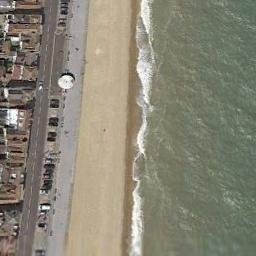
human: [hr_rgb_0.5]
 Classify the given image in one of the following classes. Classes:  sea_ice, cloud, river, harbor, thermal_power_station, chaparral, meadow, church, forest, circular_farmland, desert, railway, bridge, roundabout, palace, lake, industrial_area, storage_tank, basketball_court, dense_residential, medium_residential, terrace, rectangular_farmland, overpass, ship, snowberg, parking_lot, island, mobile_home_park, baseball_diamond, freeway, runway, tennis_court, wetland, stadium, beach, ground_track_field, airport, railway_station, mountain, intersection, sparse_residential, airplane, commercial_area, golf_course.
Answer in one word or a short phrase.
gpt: beach